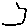
Label: hexagon